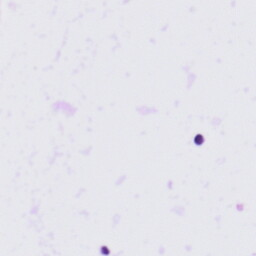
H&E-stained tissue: Tonsil